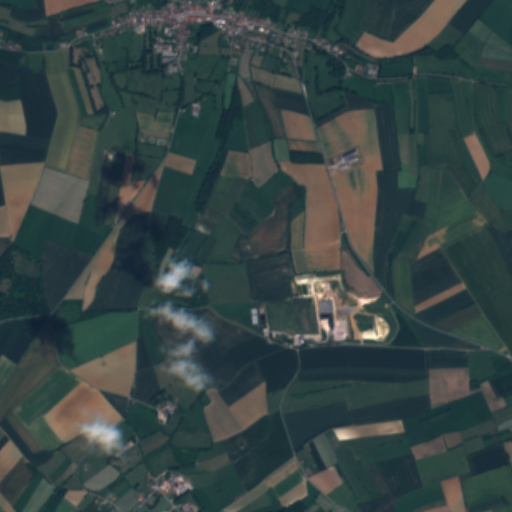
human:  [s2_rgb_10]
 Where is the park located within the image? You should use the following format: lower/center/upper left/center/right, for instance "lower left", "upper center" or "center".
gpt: The park is located in the upper left of the image.
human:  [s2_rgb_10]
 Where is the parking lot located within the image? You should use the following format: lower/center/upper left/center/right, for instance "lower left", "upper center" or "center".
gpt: The parking lot is located in the upper center of the image.
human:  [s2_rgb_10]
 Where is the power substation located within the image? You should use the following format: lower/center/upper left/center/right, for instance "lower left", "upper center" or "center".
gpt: The power substation is located in the upper center of the image.
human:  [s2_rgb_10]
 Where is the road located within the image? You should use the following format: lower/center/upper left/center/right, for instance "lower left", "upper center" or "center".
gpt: There is no road in the image.